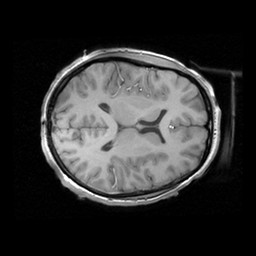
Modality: T1w
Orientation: axial
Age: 20
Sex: female